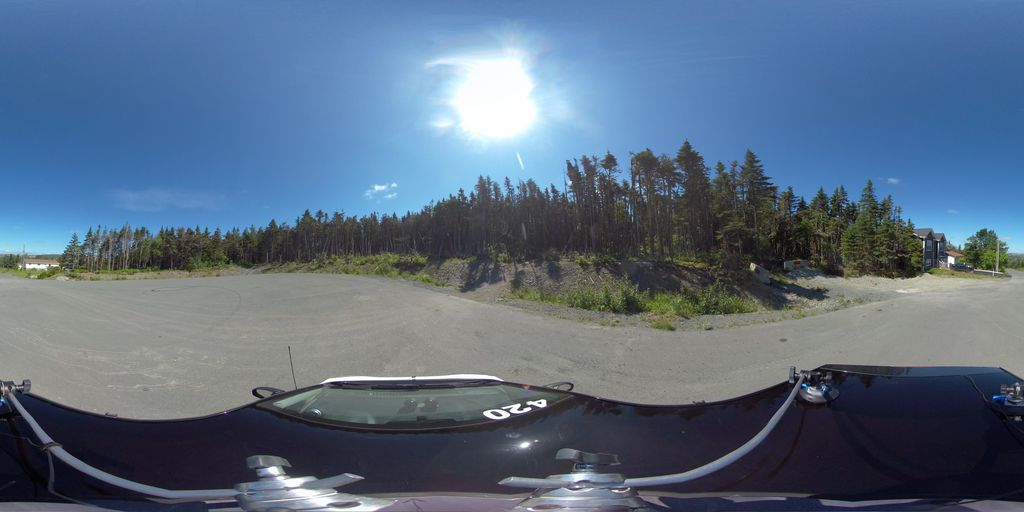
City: st_johns